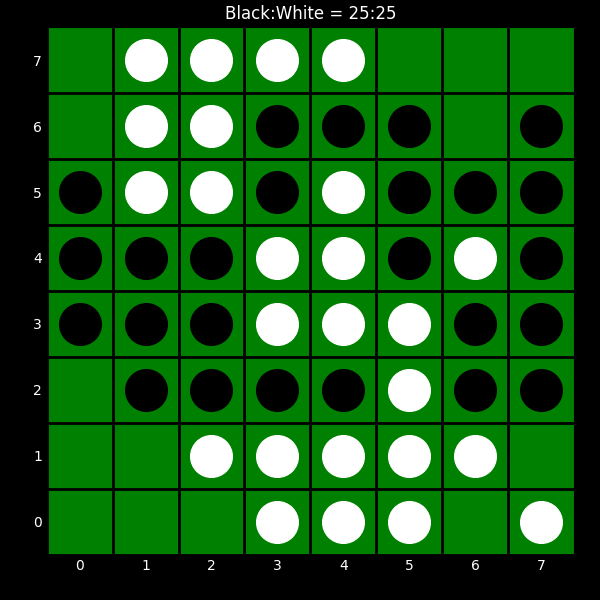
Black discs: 25
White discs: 25